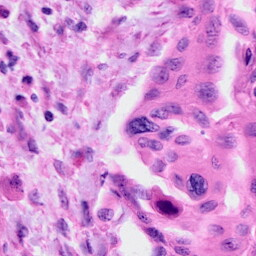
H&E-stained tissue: Cervix